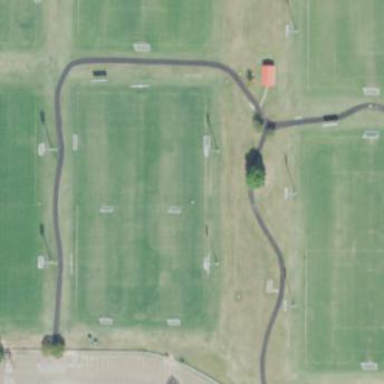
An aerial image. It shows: Soccer pitch with grass surface for leisure land.